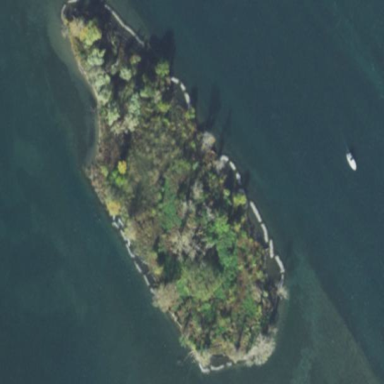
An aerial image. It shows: Conservation islet.